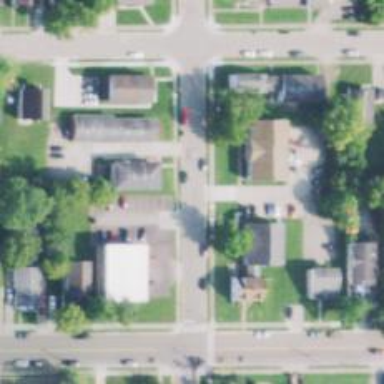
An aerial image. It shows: Residential road with separate sidewalk.